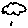
Label: cloud